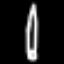
Label: pencil